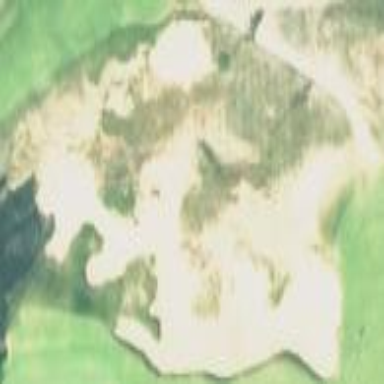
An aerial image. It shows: Golf bunker filled with natural sand.